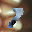
Label: 7